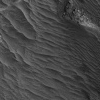
Atmospheric dust classification: not_dusty